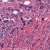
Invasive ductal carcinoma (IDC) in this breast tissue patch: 1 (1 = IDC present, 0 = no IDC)